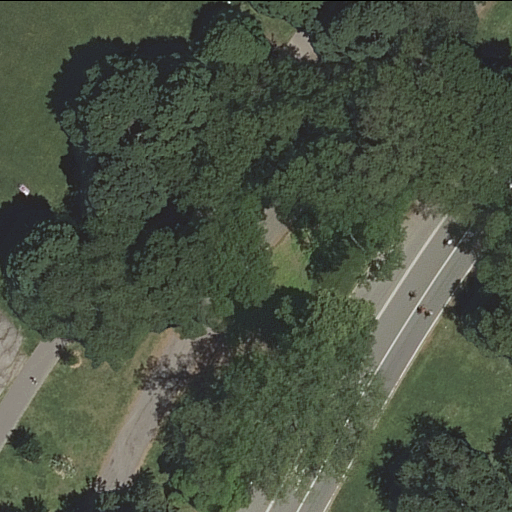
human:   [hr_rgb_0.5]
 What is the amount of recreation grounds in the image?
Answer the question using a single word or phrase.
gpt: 1

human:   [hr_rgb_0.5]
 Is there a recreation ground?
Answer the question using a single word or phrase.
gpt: yes

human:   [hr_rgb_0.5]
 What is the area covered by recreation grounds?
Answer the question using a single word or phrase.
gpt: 2306m2

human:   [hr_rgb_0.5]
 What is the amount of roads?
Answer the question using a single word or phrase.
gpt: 4

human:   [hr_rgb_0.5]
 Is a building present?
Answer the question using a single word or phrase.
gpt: no

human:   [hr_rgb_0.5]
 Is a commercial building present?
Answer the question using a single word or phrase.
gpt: no

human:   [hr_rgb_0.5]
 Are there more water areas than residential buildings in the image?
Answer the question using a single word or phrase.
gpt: no

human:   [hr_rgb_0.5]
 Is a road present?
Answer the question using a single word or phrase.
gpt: yes

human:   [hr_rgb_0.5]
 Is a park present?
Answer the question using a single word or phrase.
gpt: yes

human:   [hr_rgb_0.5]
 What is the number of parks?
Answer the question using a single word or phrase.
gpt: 1

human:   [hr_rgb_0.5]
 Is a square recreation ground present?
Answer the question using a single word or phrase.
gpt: no

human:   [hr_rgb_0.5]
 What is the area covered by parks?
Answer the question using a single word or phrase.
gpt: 10631m2

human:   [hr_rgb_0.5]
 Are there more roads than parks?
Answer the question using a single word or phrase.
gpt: yes

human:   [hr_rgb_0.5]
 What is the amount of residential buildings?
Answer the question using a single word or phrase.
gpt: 0

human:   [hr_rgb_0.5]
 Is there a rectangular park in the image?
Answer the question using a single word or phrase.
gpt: yes

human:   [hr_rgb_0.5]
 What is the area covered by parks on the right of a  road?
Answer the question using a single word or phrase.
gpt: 10631m2

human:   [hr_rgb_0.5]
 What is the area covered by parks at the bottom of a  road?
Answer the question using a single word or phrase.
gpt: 10631m2

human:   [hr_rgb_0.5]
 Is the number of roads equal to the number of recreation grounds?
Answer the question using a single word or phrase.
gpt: no

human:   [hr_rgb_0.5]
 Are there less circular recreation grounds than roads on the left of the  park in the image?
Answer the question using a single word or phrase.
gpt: yes

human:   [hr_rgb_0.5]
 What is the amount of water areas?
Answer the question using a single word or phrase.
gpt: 0

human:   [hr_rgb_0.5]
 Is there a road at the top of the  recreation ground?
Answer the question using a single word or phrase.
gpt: no

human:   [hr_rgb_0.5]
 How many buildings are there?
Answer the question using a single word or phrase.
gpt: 0

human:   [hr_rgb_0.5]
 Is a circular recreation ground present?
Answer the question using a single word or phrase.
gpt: no

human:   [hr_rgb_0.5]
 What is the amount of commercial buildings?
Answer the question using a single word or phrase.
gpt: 0

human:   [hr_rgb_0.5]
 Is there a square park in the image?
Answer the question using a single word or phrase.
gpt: no

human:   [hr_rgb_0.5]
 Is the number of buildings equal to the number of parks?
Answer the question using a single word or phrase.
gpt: no

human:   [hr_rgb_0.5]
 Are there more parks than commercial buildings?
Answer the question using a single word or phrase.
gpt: yes

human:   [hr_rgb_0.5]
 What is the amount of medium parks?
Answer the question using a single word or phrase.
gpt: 0

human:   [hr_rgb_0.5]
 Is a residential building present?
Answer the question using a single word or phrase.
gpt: no

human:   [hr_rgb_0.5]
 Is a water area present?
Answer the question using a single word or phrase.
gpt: no

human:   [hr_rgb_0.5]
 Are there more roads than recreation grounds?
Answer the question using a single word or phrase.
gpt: yes

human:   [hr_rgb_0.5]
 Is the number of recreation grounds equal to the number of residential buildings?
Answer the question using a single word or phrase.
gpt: no

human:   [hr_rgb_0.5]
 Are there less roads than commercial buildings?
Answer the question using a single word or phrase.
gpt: no

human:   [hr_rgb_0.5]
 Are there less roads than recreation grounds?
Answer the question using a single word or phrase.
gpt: no

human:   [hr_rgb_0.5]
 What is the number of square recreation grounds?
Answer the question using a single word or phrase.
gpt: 0

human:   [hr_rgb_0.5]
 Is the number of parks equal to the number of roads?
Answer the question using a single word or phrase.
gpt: no

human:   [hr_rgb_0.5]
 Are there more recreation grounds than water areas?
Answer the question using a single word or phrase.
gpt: yes

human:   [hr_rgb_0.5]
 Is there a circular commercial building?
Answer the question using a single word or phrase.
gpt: no

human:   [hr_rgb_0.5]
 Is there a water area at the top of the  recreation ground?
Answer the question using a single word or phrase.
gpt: no

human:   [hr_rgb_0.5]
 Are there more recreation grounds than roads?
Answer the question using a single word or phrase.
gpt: no

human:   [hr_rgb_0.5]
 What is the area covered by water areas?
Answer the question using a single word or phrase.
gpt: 0m2

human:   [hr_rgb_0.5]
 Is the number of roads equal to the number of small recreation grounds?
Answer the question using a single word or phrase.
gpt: no

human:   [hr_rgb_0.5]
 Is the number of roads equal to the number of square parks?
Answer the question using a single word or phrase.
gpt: no

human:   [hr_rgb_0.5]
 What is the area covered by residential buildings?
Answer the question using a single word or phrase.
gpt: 0m2

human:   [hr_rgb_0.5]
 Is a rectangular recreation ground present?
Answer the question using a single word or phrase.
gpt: no

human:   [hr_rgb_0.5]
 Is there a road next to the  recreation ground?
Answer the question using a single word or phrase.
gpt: yes

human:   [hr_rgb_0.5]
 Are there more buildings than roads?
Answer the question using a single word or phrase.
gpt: no

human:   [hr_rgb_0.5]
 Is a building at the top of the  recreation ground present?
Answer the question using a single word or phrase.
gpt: no

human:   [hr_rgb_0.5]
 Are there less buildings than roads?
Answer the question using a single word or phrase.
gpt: yes

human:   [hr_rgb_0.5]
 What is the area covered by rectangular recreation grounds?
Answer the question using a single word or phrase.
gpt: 0m2

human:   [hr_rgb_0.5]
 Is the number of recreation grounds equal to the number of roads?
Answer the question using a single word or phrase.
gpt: no

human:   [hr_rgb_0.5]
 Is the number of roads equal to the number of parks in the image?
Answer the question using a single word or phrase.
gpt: no

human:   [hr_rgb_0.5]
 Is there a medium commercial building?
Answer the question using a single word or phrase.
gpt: no

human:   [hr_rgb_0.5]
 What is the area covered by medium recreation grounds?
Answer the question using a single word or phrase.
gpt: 0m2

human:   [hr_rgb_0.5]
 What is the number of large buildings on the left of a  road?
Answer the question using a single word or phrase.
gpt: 0

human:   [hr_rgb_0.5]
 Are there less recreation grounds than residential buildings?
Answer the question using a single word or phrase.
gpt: no

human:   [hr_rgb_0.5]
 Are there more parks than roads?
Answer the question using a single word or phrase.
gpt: no

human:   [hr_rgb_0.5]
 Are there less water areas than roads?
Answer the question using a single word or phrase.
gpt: yes

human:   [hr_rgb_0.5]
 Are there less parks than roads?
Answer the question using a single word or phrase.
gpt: yes

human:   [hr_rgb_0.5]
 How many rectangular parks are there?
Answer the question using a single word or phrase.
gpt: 1

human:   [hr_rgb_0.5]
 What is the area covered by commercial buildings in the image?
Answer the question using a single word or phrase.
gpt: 0m2

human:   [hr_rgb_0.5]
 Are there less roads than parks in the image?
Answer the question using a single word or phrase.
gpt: no

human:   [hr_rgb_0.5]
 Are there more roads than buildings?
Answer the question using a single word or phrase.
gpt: yes

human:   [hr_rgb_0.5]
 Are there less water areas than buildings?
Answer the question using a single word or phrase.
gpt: no